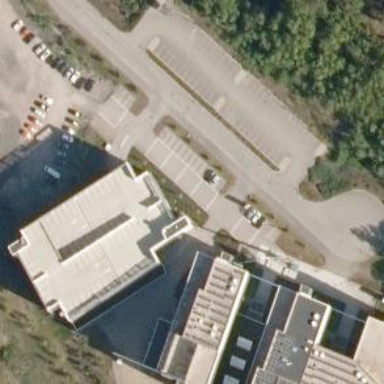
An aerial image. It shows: Parking building.